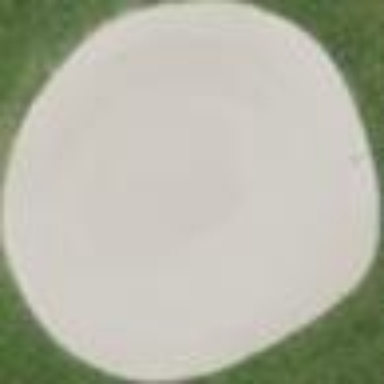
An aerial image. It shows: Sand bunker on golf course.